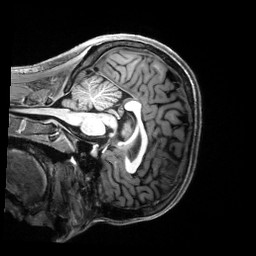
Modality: T1w
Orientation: sagittal
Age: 21
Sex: female
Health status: healthy
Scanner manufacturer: siemens
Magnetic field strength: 3 T
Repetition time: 2.5 s
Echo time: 0.00222 s